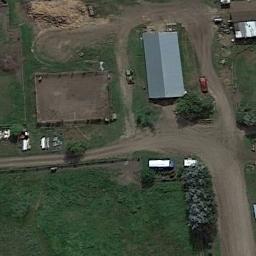
Label: residential